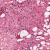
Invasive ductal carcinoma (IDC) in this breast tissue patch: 1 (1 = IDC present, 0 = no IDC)